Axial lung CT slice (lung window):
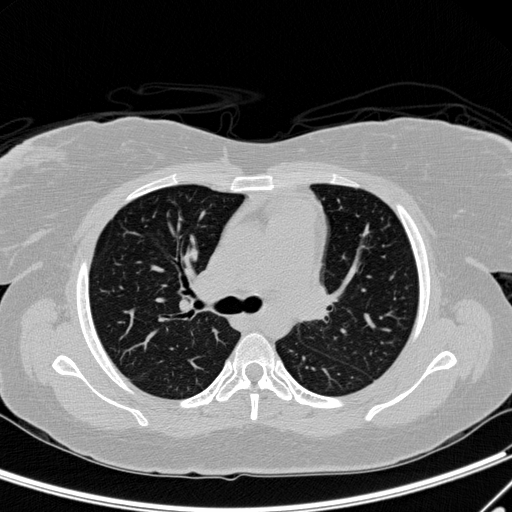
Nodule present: no